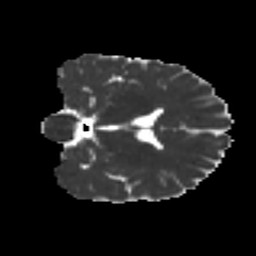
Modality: MD
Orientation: coronal
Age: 22
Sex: male
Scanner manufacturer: ge
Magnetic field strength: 3 T
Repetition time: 7.8 s
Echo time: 0.0611 s